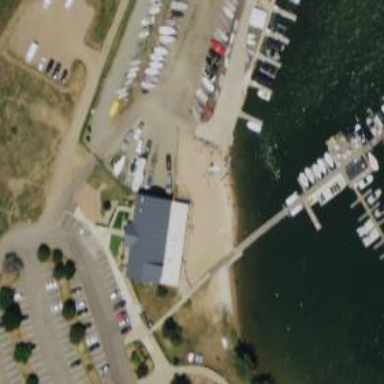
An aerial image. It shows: Footway near the marina.